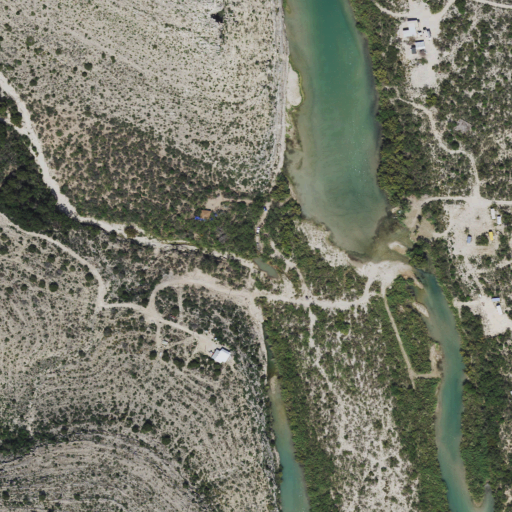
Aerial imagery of valley in Texas named Cash Canyon containing shrub, open water, woody wetlands, medium intensity development, herbaceous wetlands, grassland, and low intensity development